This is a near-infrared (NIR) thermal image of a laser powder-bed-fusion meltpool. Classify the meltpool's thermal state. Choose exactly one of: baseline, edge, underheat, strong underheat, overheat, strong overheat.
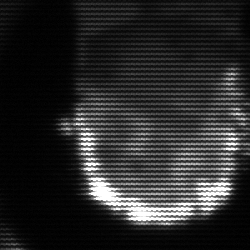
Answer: baseline